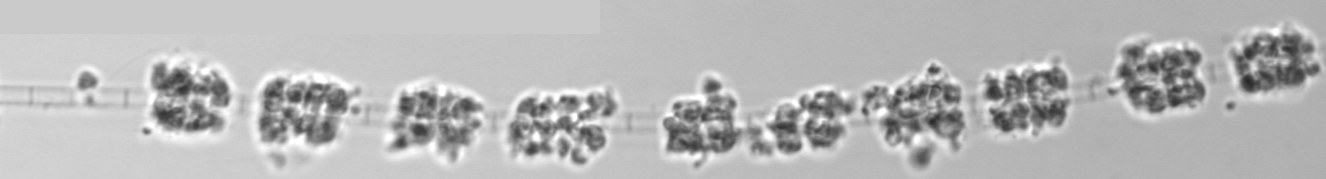
Label: Leptocylindrus_mediterraneus